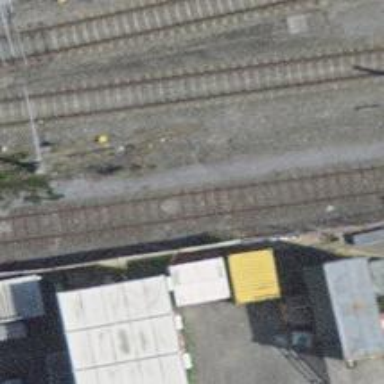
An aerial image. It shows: Railway yard with one track.